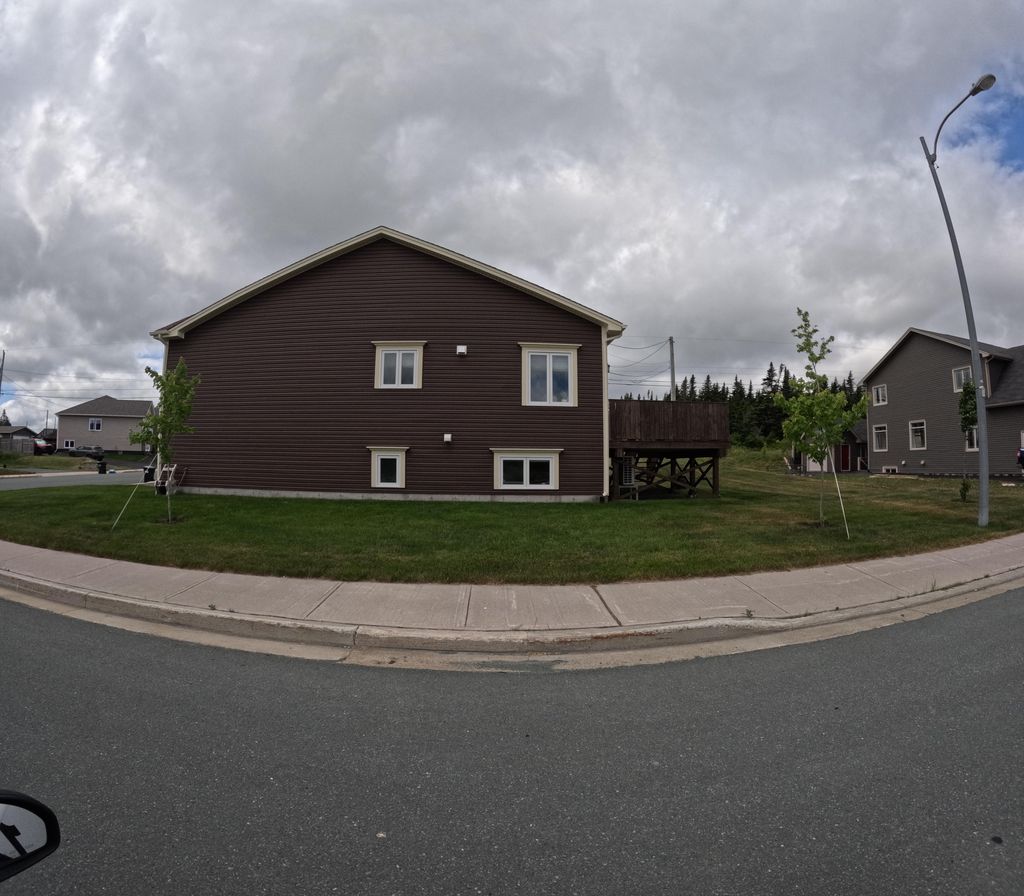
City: st_johns